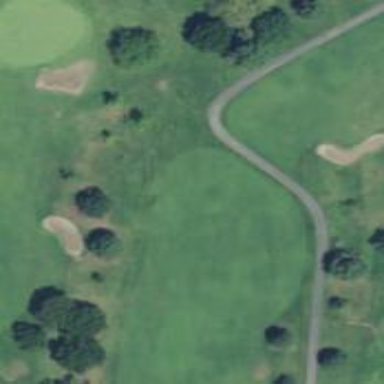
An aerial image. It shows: Path for both road and golf.